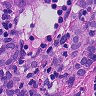
Metastatic tissue present: yes